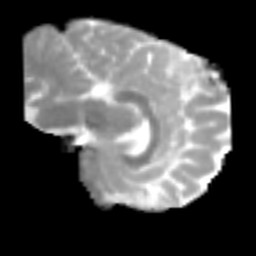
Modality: MD
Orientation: sagittal
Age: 23
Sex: female
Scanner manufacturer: siemens
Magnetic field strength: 3 T
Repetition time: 2.3 s
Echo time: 0.085 s